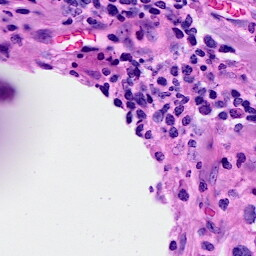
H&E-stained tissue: Breast